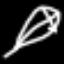
Label: leaf